Question: I am currently working on a project where users tap on an irregularly shaped image in order to place a dot (Think of a dartboard or pin the tail on the donkey). I have no problems placing the dot on the canvas, however I run into problems where people tap outside the image (but still on the bounding-box of the image). Does anyone know how to filter out taps on the transparent part of an image?
Here is my code:
'''
<style>
#bodyImageFront {
display:block;
max-height: 75vh;
max-width: 90%;
height:auto;
width: auto;
margin-bottom: 10px;
z-index:1;
position:absolute;
}
canvas {
z-index:20;
}
</style>
<script>
var pointMap = [];
$(document).ready(function () {
drawCanvas();
});
$(window).resize(function () {
console.log("resize");
drawCanvas();
var tempArray = pointMap;
pointMap = [];
for (var i = 0; i < tempArray.length; i++) {
addPointToMap(tempArray[i]);
}
});
function drawCanvas() {
if (document.getElementById("bodyMapFrontCanvas")) {
document.getElementById("bodyMapFrontContainer").removeChild(document.getElementById("bodyMapFrontCanvas"));
}
var frontCanvas = document.createElement("canvas");
frontCanvas.setAttribute("id", "bodyMapFrontCanvas");
frontCanvas.setAttribute("width", document.getElementById("bodyImageFront").width);
frontCanvas.setAttribute("height", document.getElementById("bodyImageFront").height);
frontCanvas.setAttribute("style", "position:relative;");
frontCanvas.setAttribute("onclick", "addPointToMap(event, 'bodyMapFrontCanvas');");
document.getElementById('bodyMapFrontContainer').appendChild(frontCanvas);
}
function addPointToMap(point, canvasId) {
x = point.offsetX ? (point.offsetX) : event.pageX - document.getElementById(canvasId).offsetLeft;
y = point.offsetY ? (point.offsetY) : event.pageY - document.getElementById(canvasId).offsetTop;
var context = document.getElementById(canvasId).getContext("2d");
context.fillRect(x, y, 10, 10);
pointMap.
}
</script>
<html>
<form id="mainForm">
<div id="canvasContainer"></div>
<div class="col-xs-12 col-md-6" id="bodyMapFrontContainer">
<img src="~/Content/body.png" class="questionInputMethod" id="bodyImageFront" />
</div>
</form>
</html>
'''
I apologize for the poor indentation
Thanks in advance
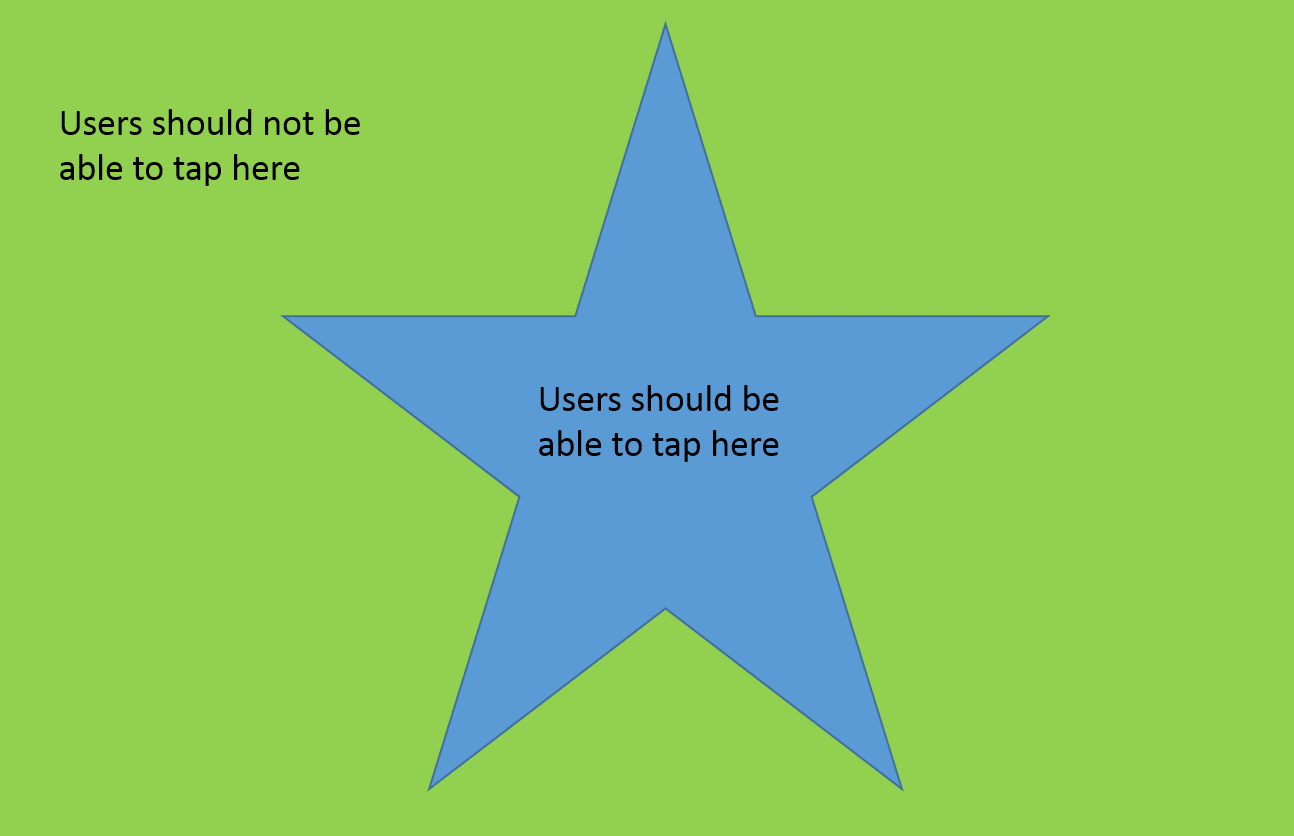
Answer: - You have a complicated image with transparent border and don't want the transparent part to be clickable : Draw the image into the canvas and use <URL> to check if the pixel under the click is transparent.
'''
var pointMap = [], canvas, ctx, img;
$(document).ready(function () {
img = $('#bodyImageFront');
img[0].onload = init;
});
$(window).resize(function () {
canvas.width = img[0].width;
canvas.height = img[0].height;
drawCanvas();
var tempArray = pointMap;
pointMap = [];
for (var i = 0; i < tempArray.length; i++) {
addPointToMap(tempArray[i]);
}
});
function init(){
canvas = document.createElement("canvas");
canvas.id="bodyMapFrontCanvas";
canvas.width = img[0].width;
canvas.height = img[0].height;
$(canvas).css('position:relative');
$(canvas).click(addPointToMap);
ctx = canvas.getContext('2d');
img.parent().append(canvas);
img.css('opacity:0');
drawCanvas();
}
function drawCanvas() {
if(!canvas) return;
ctx.drawImage(img[0], 0,0,canvas.width,canvas.height);
}
function addPointToMap(evt) {
var target = evt.target,
x = evt.offsetX ? evt.offsetX : evt.pageX - target.offsetLeft,
y = evt.offsetY ? evt.offsetY : evt.pageY - target.offsetTop;
// get the image data of our clicked point
var pointData = ctx.getImageData(x,y,1,1).data;
// if its alpha channel is 0, don't go farther
if(pointData[3]===0) return;
ctx.fillRect(x-5, y-5, 10, 10);
if(evt.type){
pointMap.push({target: target, offsetX: x, offsetY: y});
}
}
'''
'''
#bodyImageFront {
display:block;
max-height: 75vh;
max-width: 90%;
height:auto;
width: auto;
margin-bottom: 10px;
z-index:-1;
position:absolute;
}
canvas {
z-index:20;
background:#AAFFAA;
}
'''
'''
<script src="https://ajax.googleapis.com/ajax/libs/jquery/2.1.1/jquery.min.js"></script>
<form id="mainForm">
<div id="canvasContainer"></div>
<div id="bodyMapFrontContainer">
<img src="https://dl.dropboxusercontent.com/s/nqtih1j7vj850ff/c6RvK.png" id="bodyImageFront" crossorigin="Anonymous" />
</div>
</form>
'''
- You really only want to draw a simple shape like in the example you gave : Draw this shape directly onto the canvas and use <URL> to detect whether it should activate the click or not.
'''
var canvas = document.querySelector('canvas'),
ctx = canvas.getContext('2d');
function draw(){
var w = canvas.width, h = canvas.height;
ctx.fillStyle = "#5b9bd5";
ctx.beginPath();
var radius = w/3,
x= canvas.width/2,
y = radius, a= 11;
for ( var i = 0; i <= 4 * Math.PI; i += ( 4 * Math.PI ) / 5 ) {
ctx.lineTo( x + radius * Math.cos(i + a), y + radius * Math.sin(i + a));
}
ctx.closePath();
ctx.fill();
}
function clickHandler(e){
var target = e.target,
x = e.clientX,
y = e.clientY;
if(ctx.isPointInPath(e.clientX, e.clientY)){
ctx.fillStyle="#000";
ctx.fillRect(x-5,y-5,10,10);
}
}
canvas.addEventListener('click', clickHandler, false);
draw();
'''
'''
canvas{background:#AAFFAA;}
*{margin:0; overflow: hidden;}
'''
'''
<canvas height=500 width=500/>
'''
- Once again you only want a simple shape, and you don't really need '<canvas>': Draw it with and add the event listener only to the svg element you want to listen to.
'''
document.getElementById('star').addEventListener('click', clickHandler, false);
var svg = document.querySelector('svg');
function clickHandler(e){
var vB = svg.getBBox(),
bB = svg.getBoundingClientRect(),
ratio = {w:(vB.width/bB.width), h:(vB.height/bB.height)};
var x = e.clientX*ratio.w,
y = e.clientY*ratio.h;
var rect = document.createElementNS('http://www.w3.org/2000/svg', 'rect');
rect.setAttribute('x', x);
rect.setAttribute('y', y);
rect.setAttribute('width', 10*ratio.w);
rect.setAttribute('height', 10*ratio.w);
rect.setAttribute('fill', "#000");
var parent = e.target.parentNode;
parent.appendChild(rect);
}
'''
'''
*{margin: 0; overflow: hidden;}
svg{
height: 100vh;
}
'''
'''
<svg version="1.1" id="Layer_1" xmlns="http://www.w3.org/2000/svg" x="0px" y="0px"
viewBox="0 0 100 100" enable-background="new 0 0 100 100" xml:space="preserve">
<rect fill="#AAFFAA" width="100" height="100"/>
<polygon id="star" fill="#29ABE2" points="50,16.5 60.9,40.6 85.2,42.1 65.6,59.3 71.8,83.5 50,70.1 28.2,83.5 34.4,59.3 14.8,42.1 39.1,41.6
"/>
</svg>
'''